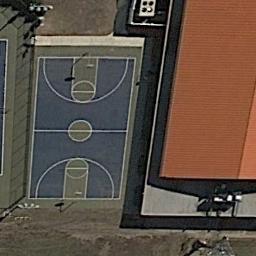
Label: basketball_court